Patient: sex F, age 65
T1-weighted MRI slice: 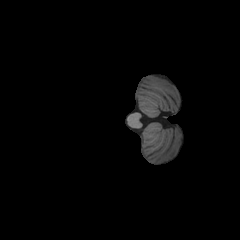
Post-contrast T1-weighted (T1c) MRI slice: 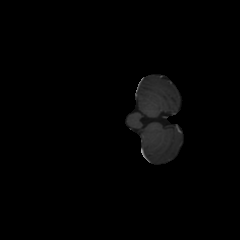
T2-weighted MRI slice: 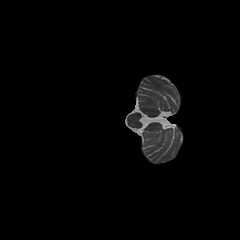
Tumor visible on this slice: no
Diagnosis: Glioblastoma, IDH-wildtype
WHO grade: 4